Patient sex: M
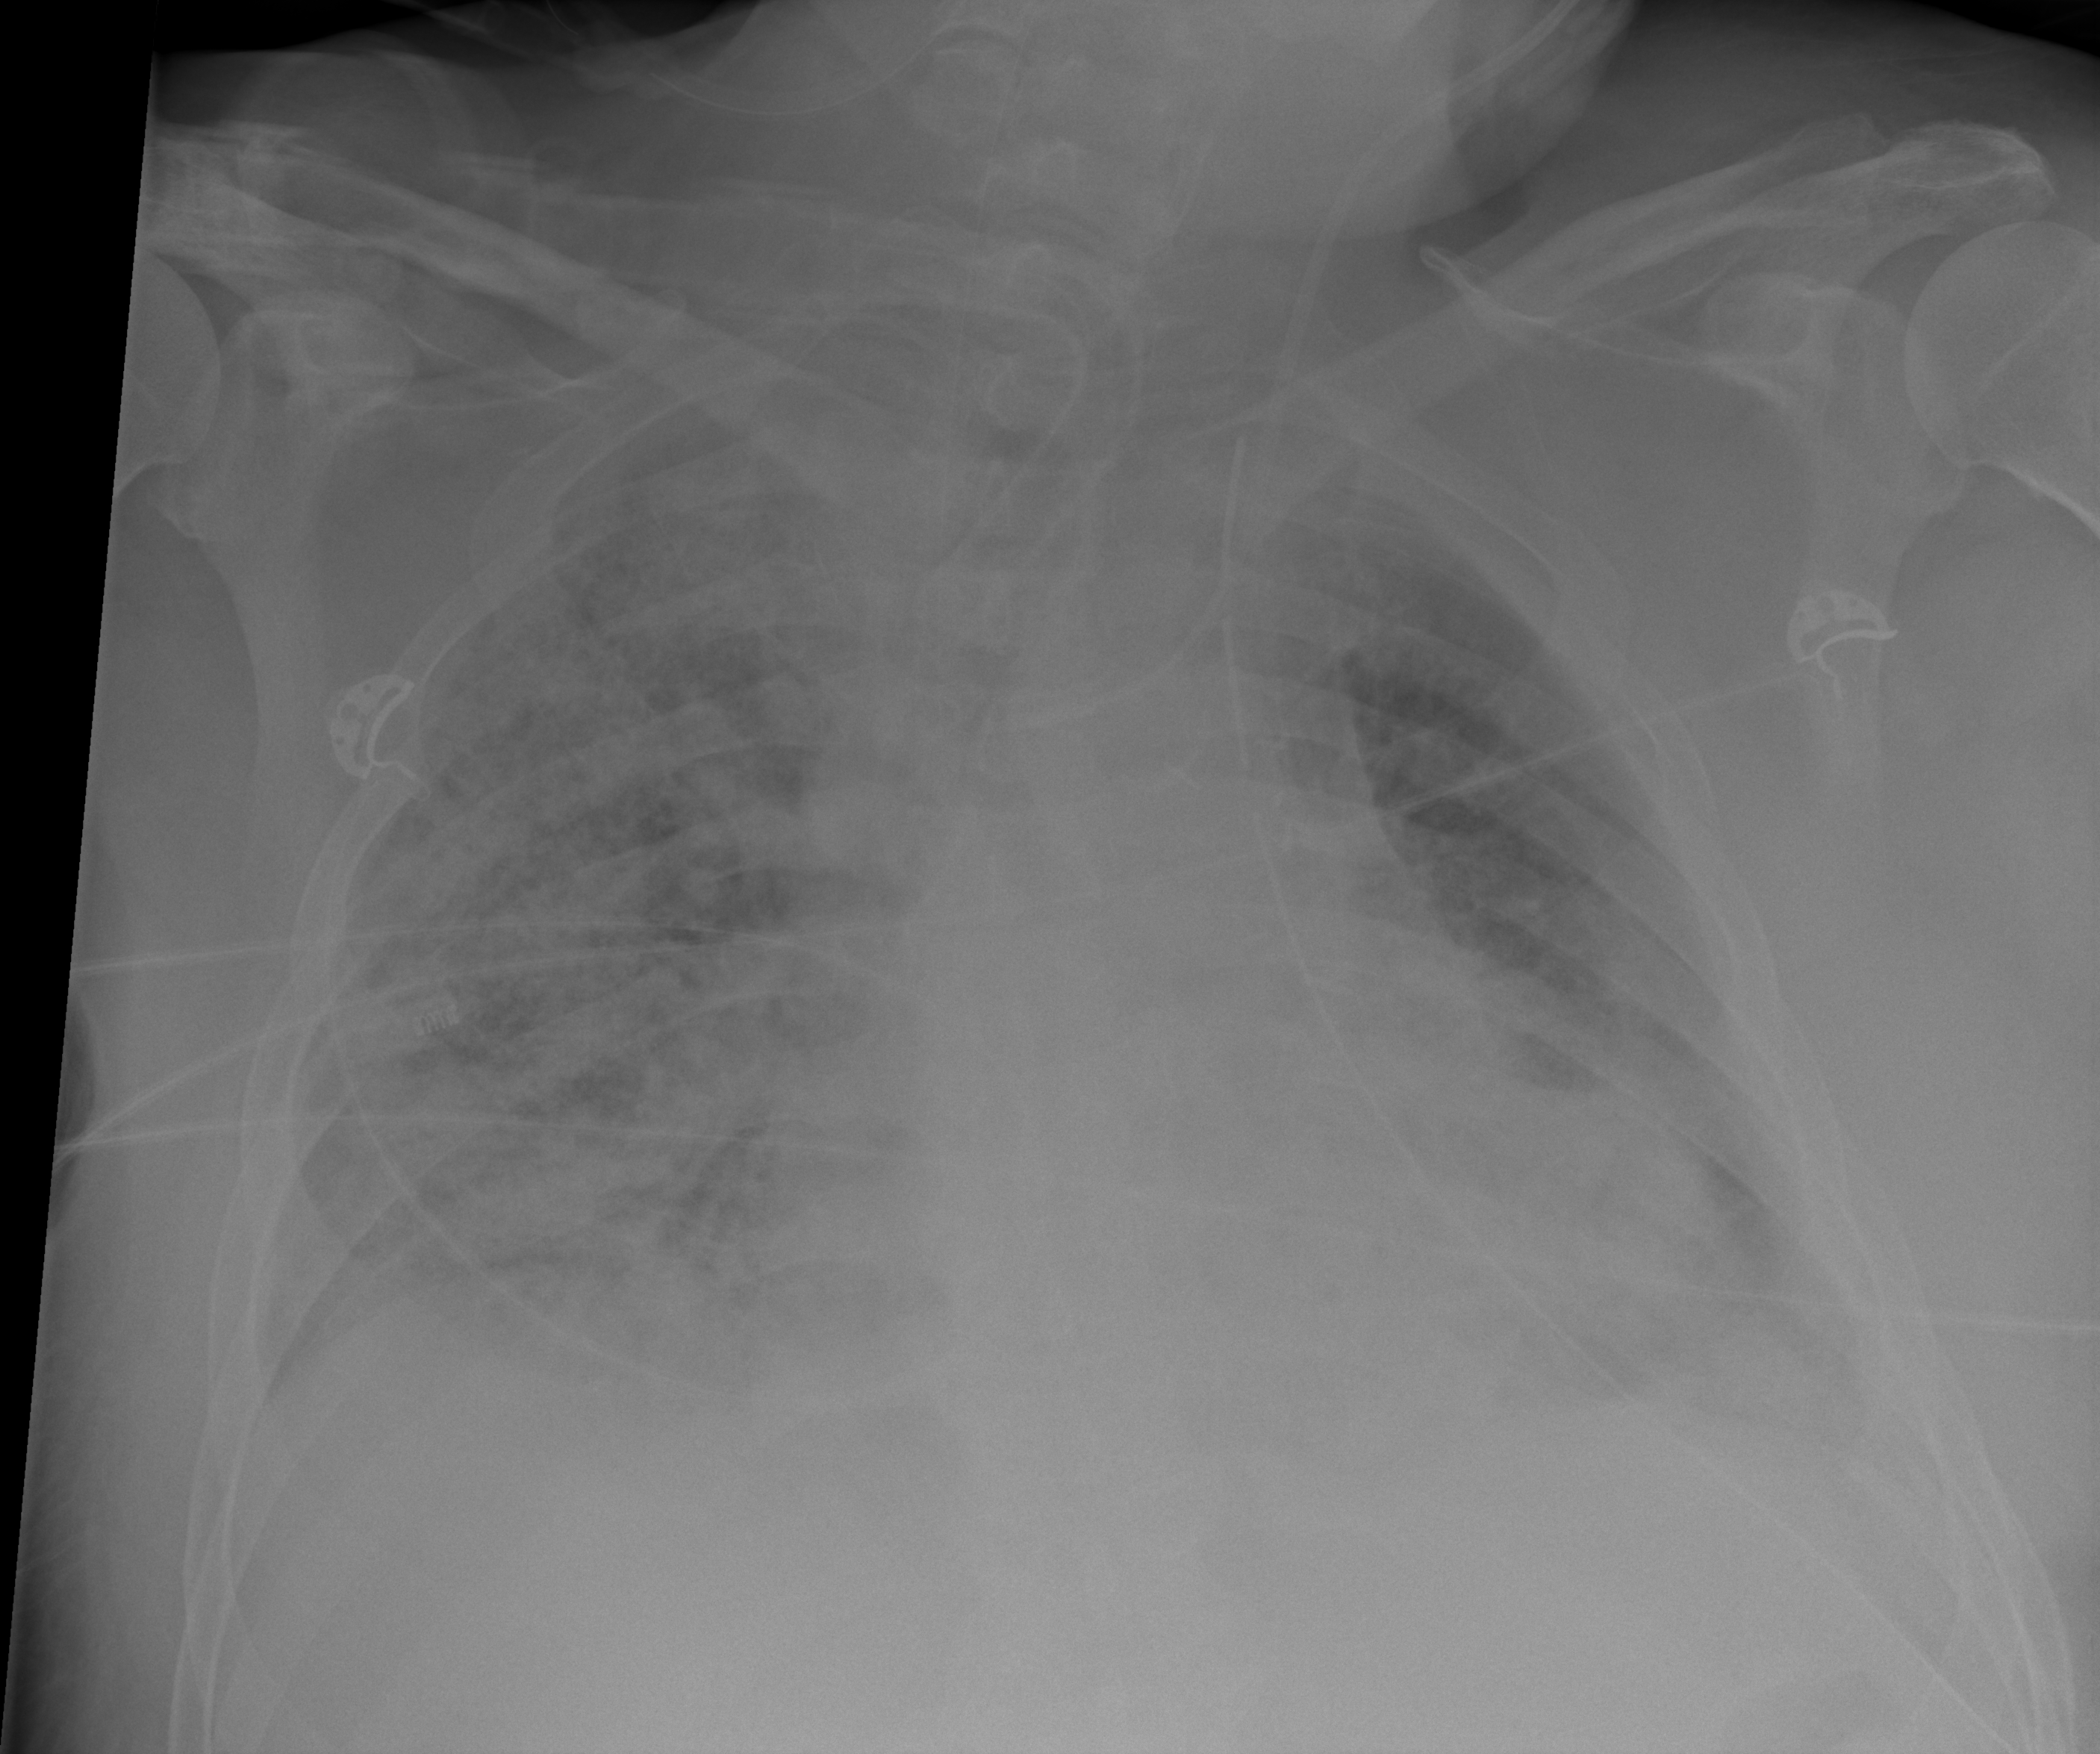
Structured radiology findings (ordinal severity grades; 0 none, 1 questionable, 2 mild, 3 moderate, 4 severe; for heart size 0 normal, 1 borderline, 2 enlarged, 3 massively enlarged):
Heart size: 2
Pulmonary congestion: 3
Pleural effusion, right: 1
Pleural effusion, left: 2
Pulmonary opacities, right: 4
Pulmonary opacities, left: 3
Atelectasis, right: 3
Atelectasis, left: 2